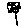
Label: flower